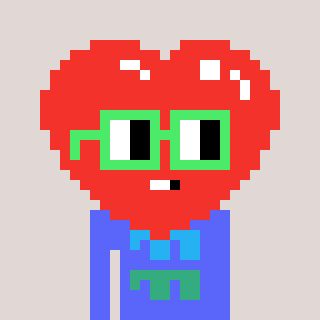
a pixel art character with square light green glasses, a heart-shaped head and a purple-colored body on a warm background